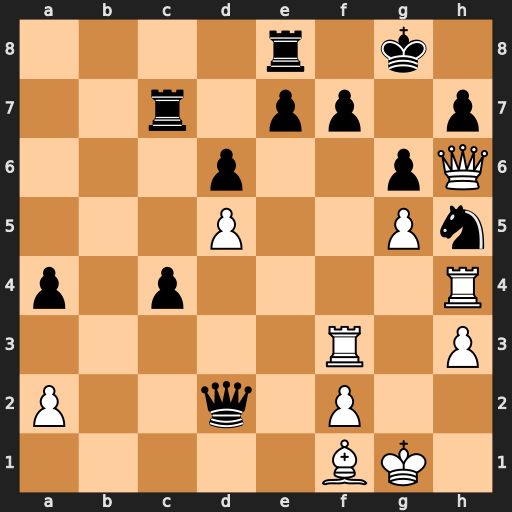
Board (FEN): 4r1k1/2r1pp1p/3p2pQ/3P2Pn/p1p4R/5R1P/P2q1P2/5BK1
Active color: w
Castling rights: -
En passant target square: -
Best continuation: Rxh5 gxh5 Rxf7